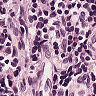
Metastatic tissue present: no